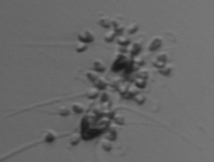
Label: Chaetoceros_didymus_TAG_external_flagellate